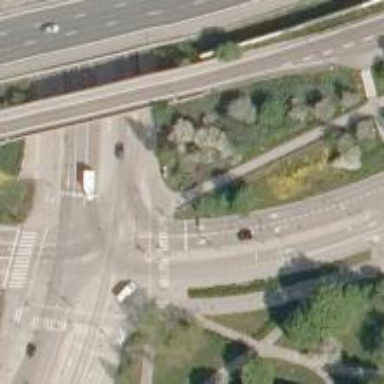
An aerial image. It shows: Asphalt footway.